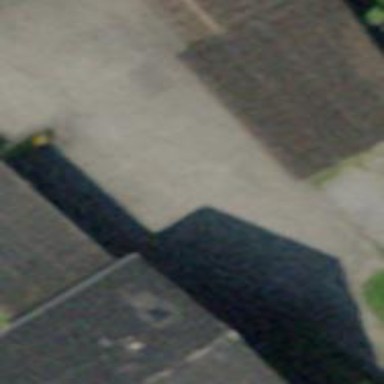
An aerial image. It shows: View of roof of building.